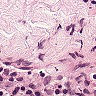
Metastatic tissue present: no